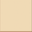
Piece: xx